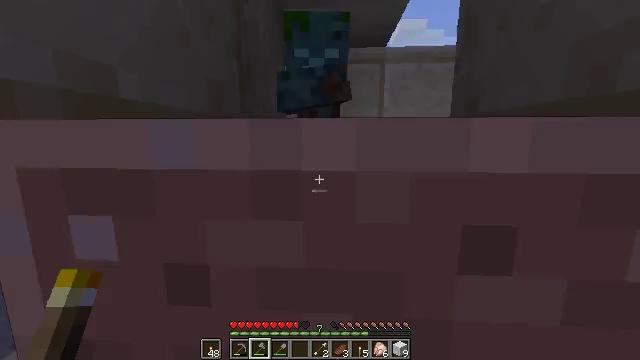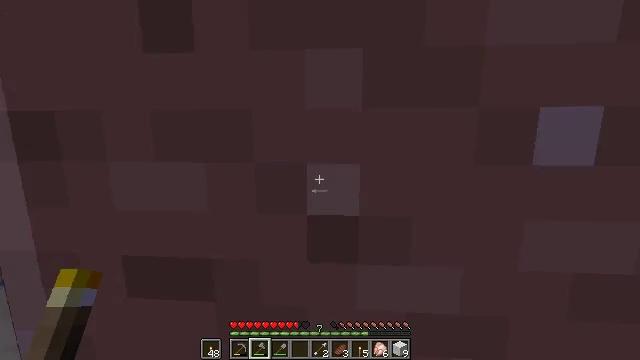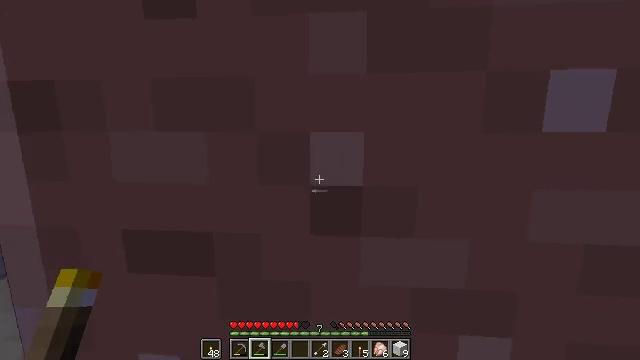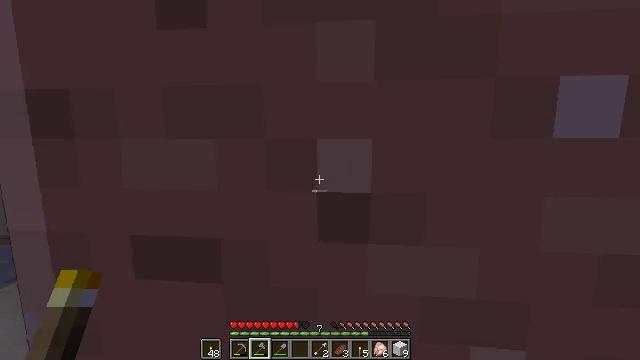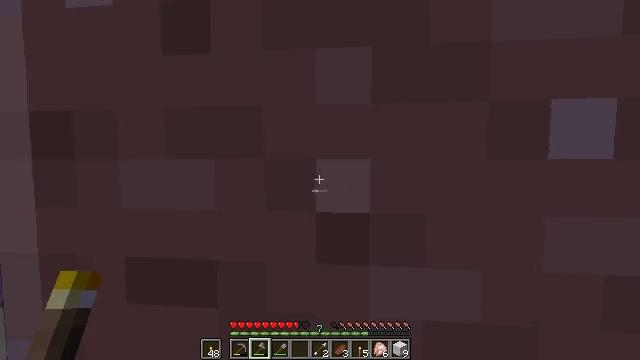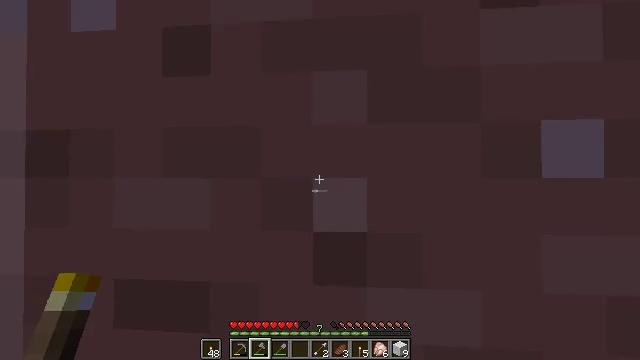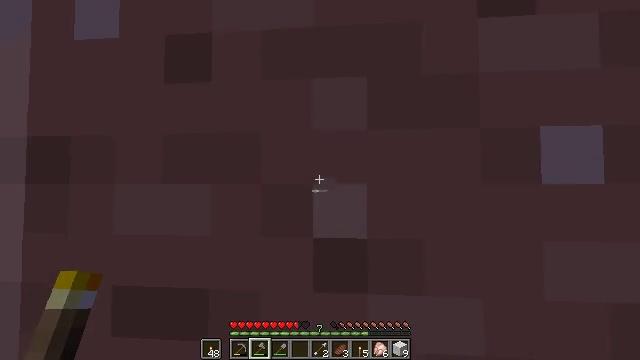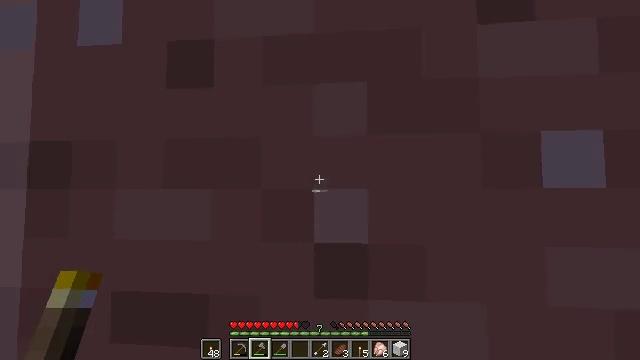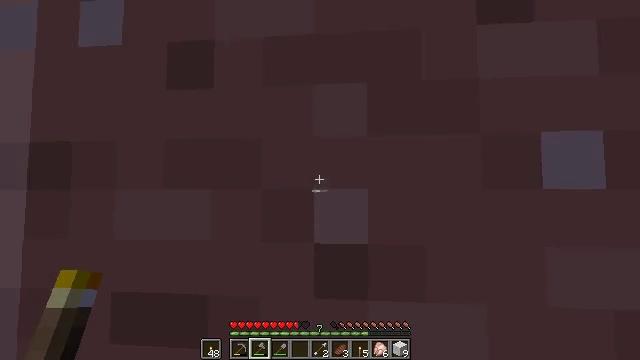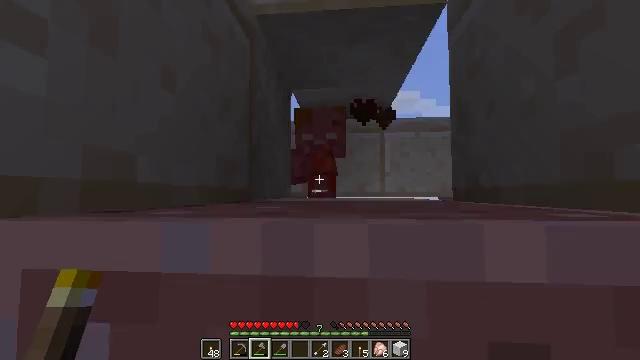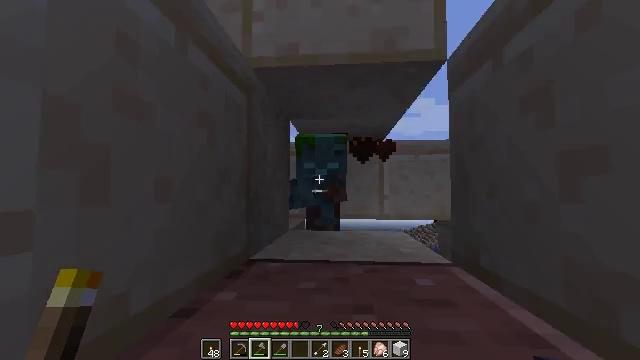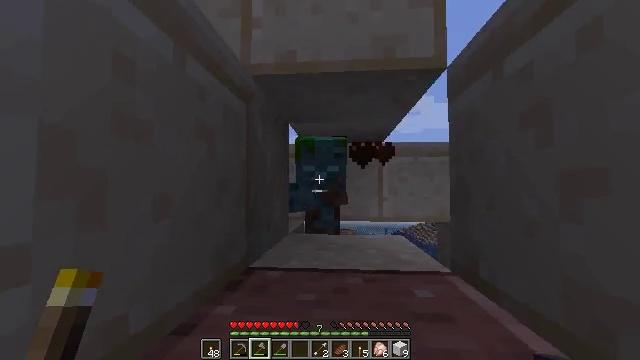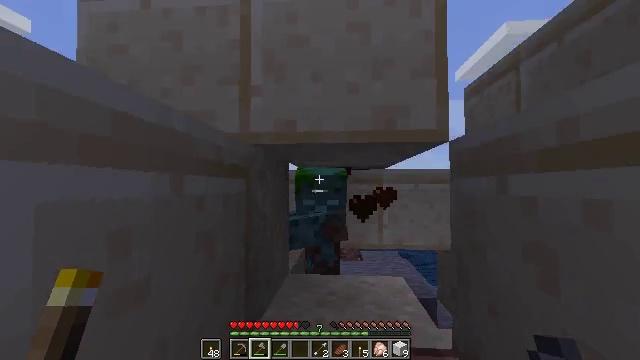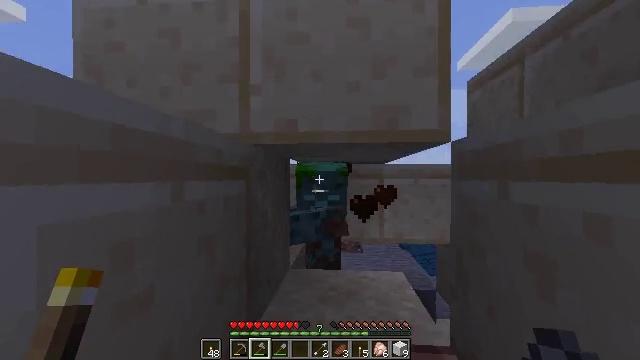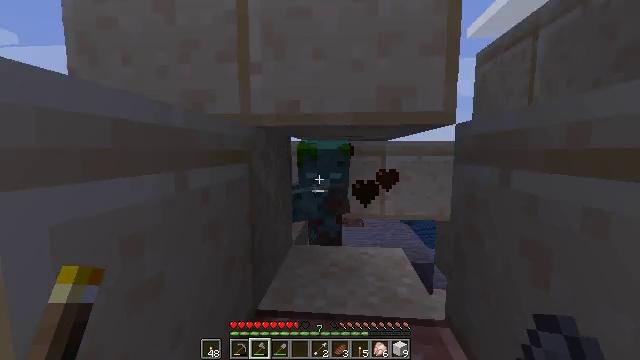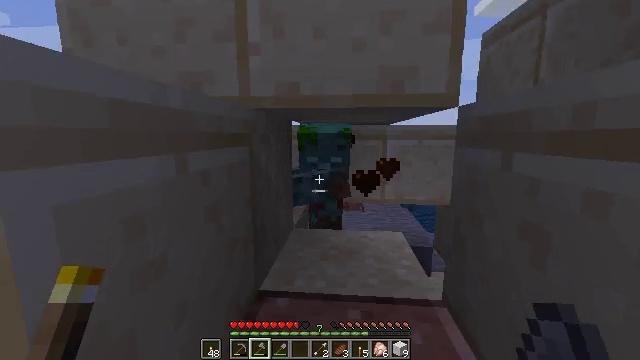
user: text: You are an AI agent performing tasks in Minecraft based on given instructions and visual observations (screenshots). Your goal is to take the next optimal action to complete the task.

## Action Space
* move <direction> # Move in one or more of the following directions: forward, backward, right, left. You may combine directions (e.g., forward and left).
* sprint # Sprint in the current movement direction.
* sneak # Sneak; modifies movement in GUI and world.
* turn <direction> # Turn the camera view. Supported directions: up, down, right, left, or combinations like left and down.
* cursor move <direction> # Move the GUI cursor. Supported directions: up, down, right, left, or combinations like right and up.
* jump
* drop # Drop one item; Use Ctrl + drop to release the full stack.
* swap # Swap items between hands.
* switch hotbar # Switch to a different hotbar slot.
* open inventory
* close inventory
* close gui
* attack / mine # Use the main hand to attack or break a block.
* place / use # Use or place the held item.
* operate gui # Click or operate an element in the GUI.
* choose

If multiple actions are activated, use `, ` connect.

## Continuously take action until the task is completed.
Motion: motion action
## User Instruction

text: Combat the drowned.
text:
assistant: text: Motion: no_op
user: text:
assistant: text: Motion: no_op
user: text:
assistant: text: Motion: turn left and up
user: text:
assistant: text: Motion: turn up
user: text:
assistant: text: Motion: turn up
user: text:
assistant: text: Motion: turn up
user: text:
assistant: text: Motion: turn up
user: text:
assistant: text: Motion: no_op
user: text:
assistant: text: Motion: jump
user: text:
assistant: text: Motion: jump
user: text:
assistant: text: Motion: jump
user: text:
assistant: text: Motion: no_op
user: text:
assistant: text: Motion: turn down
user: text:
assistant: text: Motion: turn down
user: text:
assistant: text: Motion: turn down
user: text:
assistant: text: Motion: attack / mine
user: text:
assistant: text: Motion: attack / mine
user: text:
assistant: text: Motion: no_op
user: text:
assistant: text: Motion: no_op
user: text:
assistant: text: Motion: no_op
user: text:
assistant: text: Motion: no_op